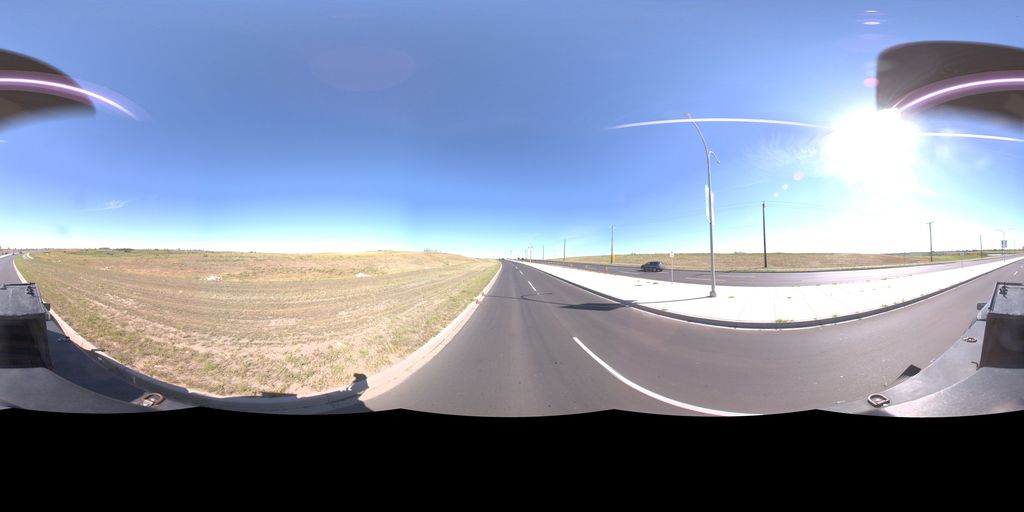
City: saskatoon